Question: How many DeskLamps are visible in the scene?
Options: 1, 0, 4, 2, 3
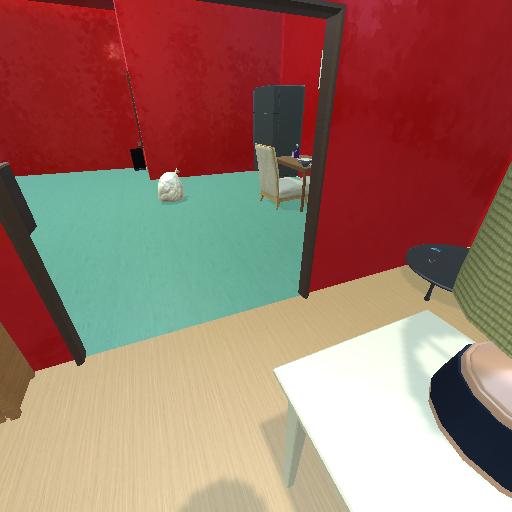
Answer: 1